Brain MRI, t2w sequence, axial 2D slice.
Patient: age 34, sex F, weight 95 kg, height 1.95 m
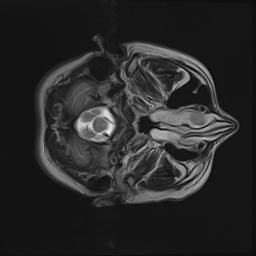